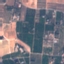
Label: PermanentCrop